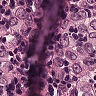
Metastatic tissue present: yes